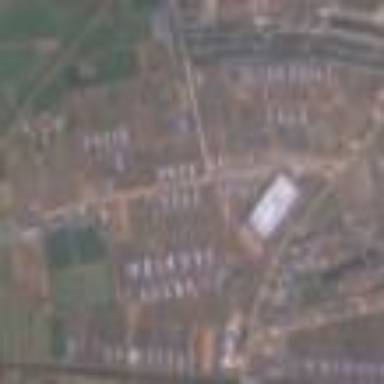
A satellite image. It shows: Industrial area used for timber processing.